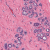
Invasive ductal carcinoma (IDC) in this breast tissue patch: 0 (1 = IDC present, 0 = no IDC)